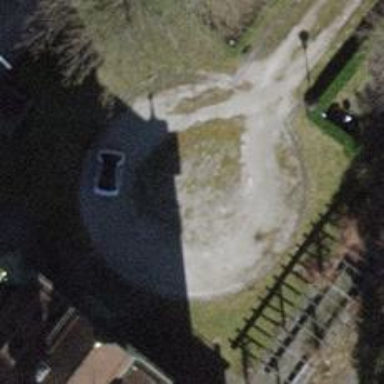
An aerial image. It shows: Oval-shaped turning circle on the road.